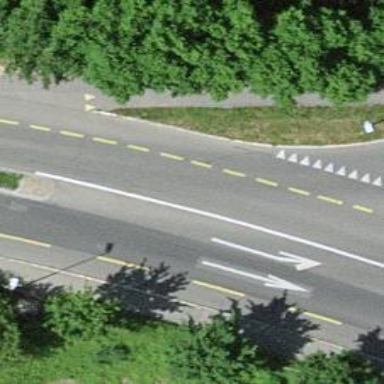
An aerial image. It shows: Secondary road with asphalt surface and dedicated cycle lane.